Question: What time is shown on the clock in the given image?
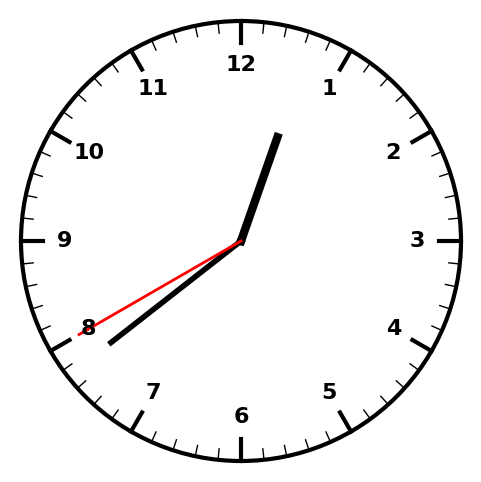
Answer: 12:38:40